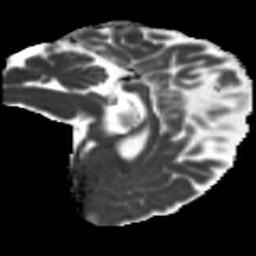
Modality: MD
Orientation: sagittal
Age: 39
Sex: female
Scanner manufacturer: siemens
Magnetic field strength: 3 T
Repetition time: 5.25 s
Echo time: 0.08 s